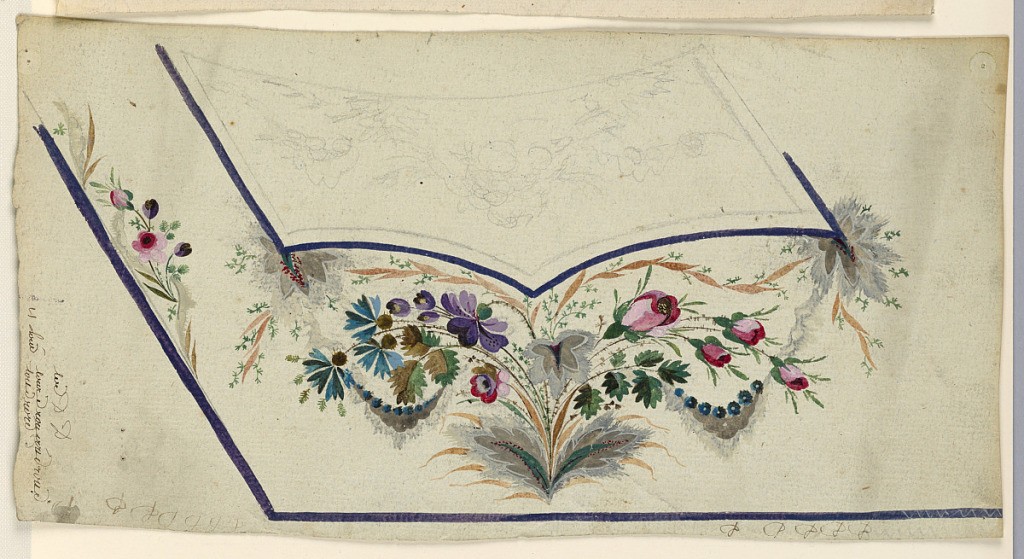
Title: Design for the Embroidery of a Man's Waistcoat
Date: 1790–1800
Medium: Traced, graphite, brush and gouache on paper
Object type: Drawing
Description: Unfinished design for the left bottom corner of a man's waistcoat. Large plant under the pocket. Rose boughs and leaves along the rising edge.